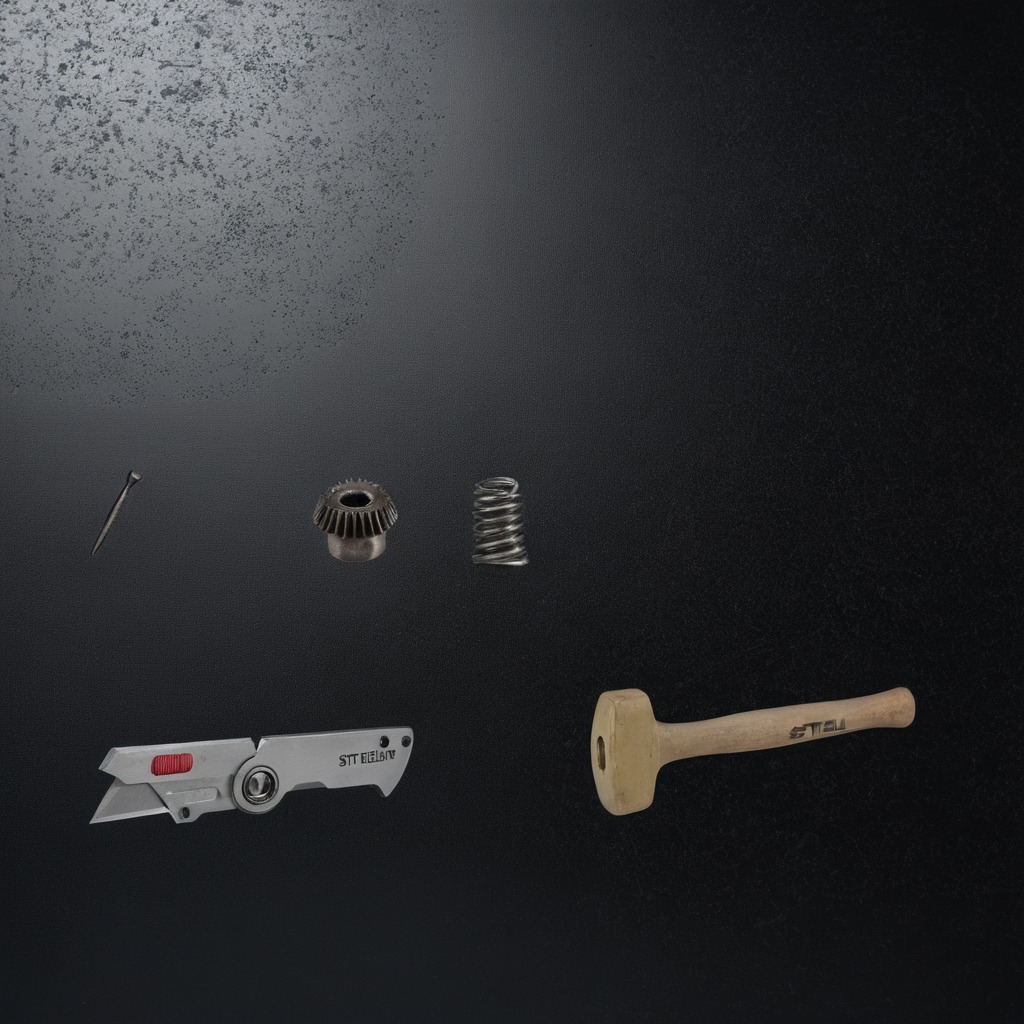
A gear with teeth, a knife, a hammer, an iron nail, and a coiled metal spring are lying on the granite tabletop.